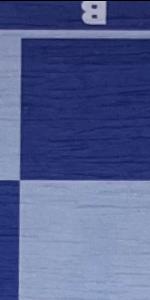
Label: Empty